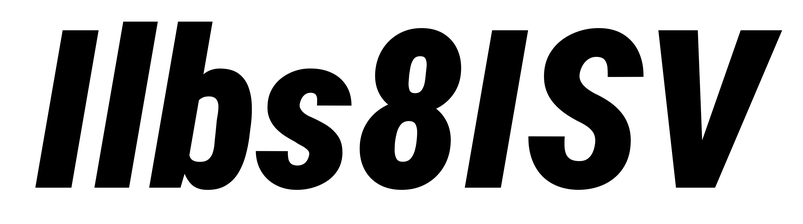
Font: Roboto-Italic_Condensed_Black_Italic